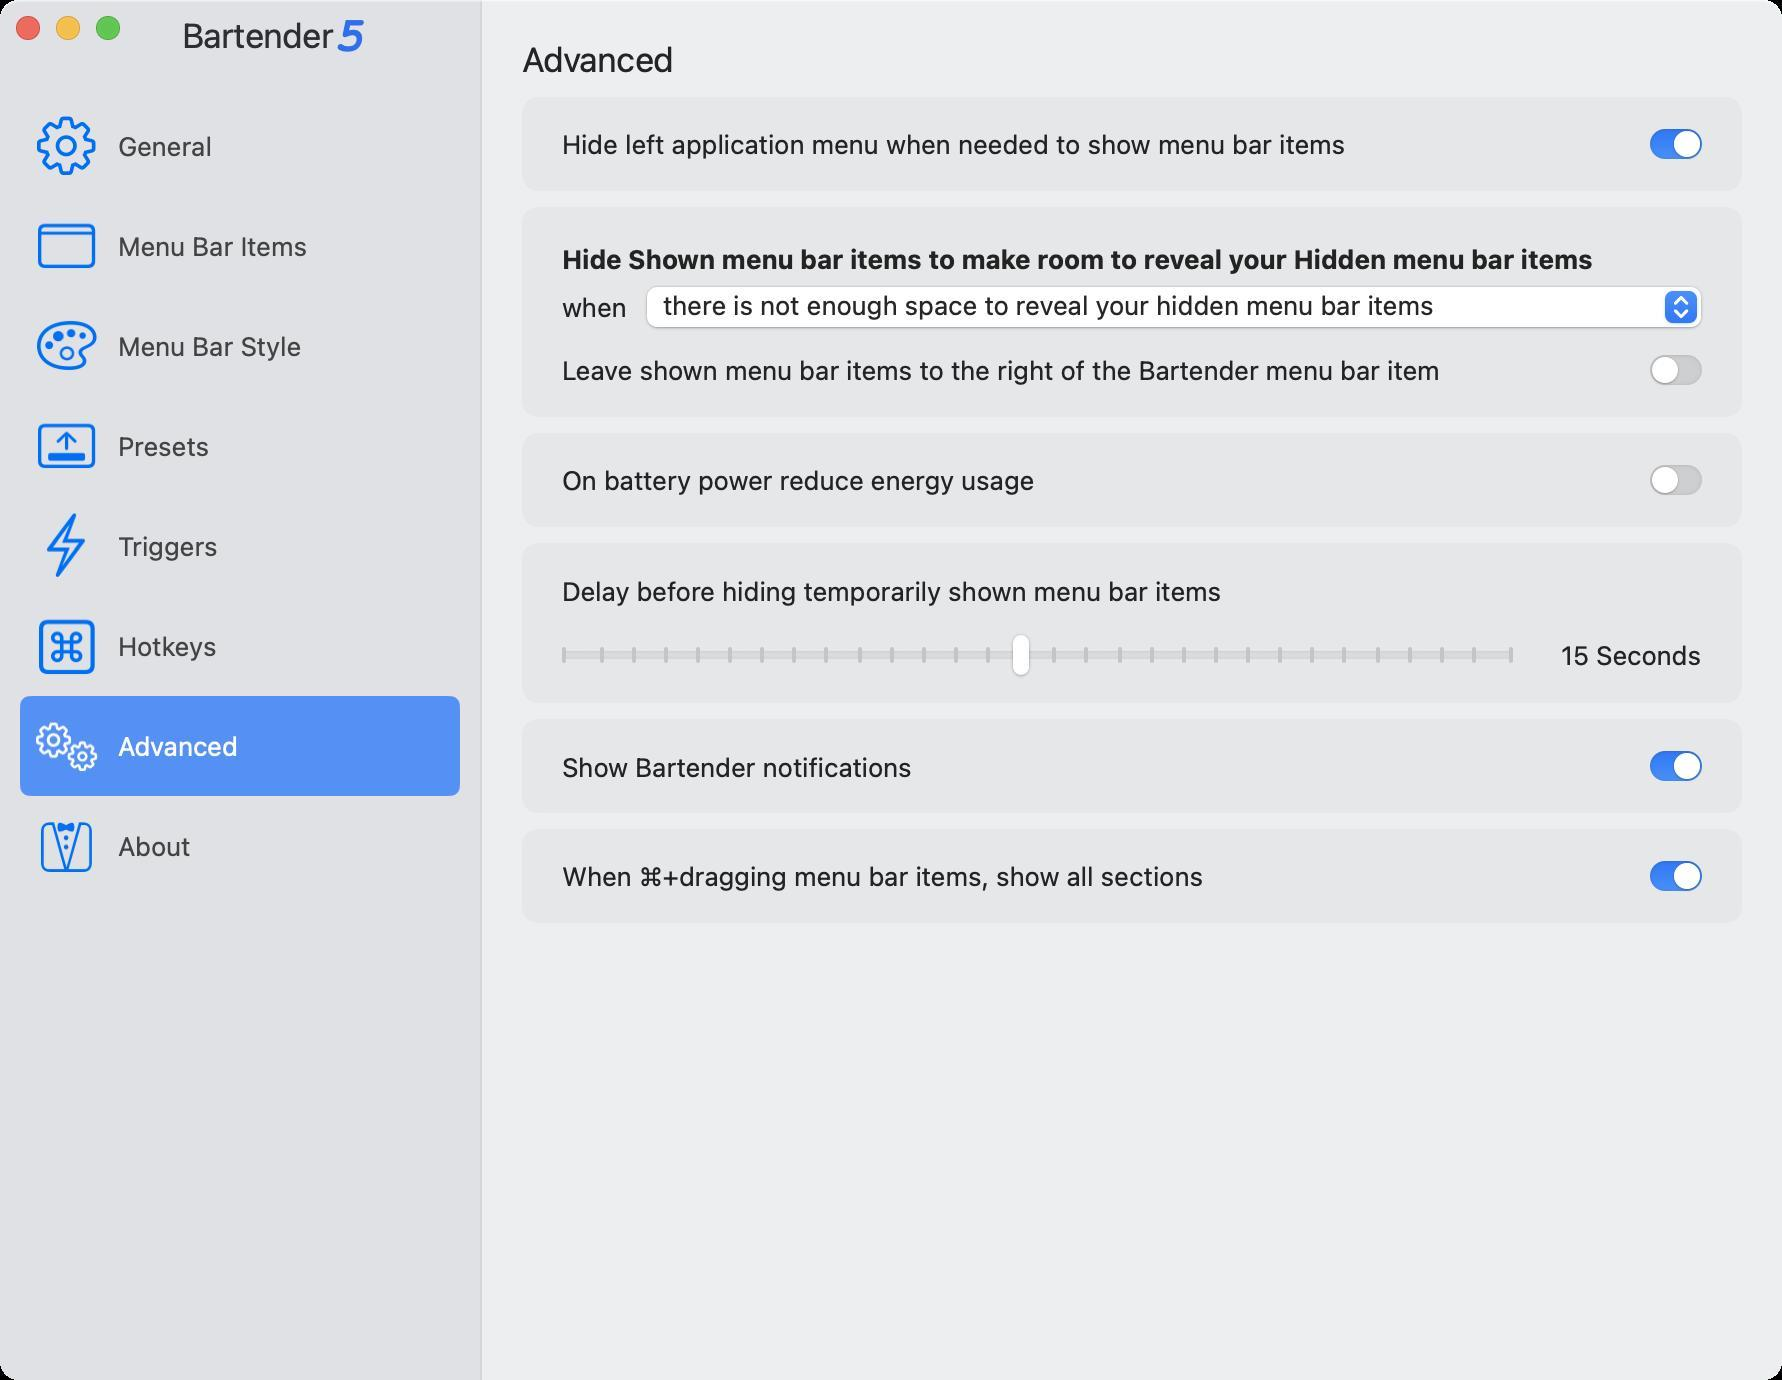
Accessibility tree:
{"name": "Bartender_5", "role": "AXWindow", "description": null, "role_description": "standard window", "value": null, "position": "354.00;77.00", "size": "891;690", "children": [{"name": null, "role": "AXSplitGroup", "description": null, "role_description": "split group", "value": null, "position": "0.00;0.00", "size": "891;690", "children": [{"name": null, "role": "AXStaticText", "description": null, "role_description": "text", "value": "Bartender", "position": "89.00;8.00", "size": "80;20", "children": []}, {"name": null, "role": "AXStaticText", "description": null, "role_description": "text", "value": "5", "position": "165.00;5.50", "size": "18;27", "children": []}, {"name": null, "role": "AXScrollArea", "description": null, "role_description": "scroll area", "value": null, "position": "0.00;38.00", "size": "240;652", "children": [{"name": null, "role": "AXOutline", "description": null, "role_description": "outline", "value": null, "position": "0.00;38.00", "size": "240;652", "children": [{"name": null, "role": "AXRow", "description": null, "role_description": "outline row", "value": null, "position": "0.00;48.00", "size": "240;50", "children": [{"name": null, "role": "AXCell", "description": null, "role_description": "cell", "value": null, "position": "10.00;48.00", "size": "220;50", "children": [{"name": null, "role": "AXImage", "description": "General", "role_description": "image", "value": null, "position": "16.00;54.00", "size": "36;37", "children": []}, {"name": null, "role": "AXStaticText", "description": null, "role_description": "text", "value": "General", "position": "57.00;65.00", "size": "52;16", "children": []}]}]}, {"name": null, "role": "AXRow", "description": null, "role_description": "outline row", "value": null, "position": "0.00;98.00", "size": "240;50", "children": [{"name": null, "role": "AXCell", "description": null, "role_description": "cell", "value": null, "position": "10.00;98.00", "size": "220;50", "children": [{"name": null, "role": "AXImage", "description": "Menu Bar Layout", "role_description": "image", "value": null, "position": "16.00;106.00", "size": "36;34", "children": []}, {"name": null, "role": "AXStaticText", "description": null, "role_description": "text", "value": "Menu Bar Items", "position": "57.00;115.00", "size": "99;16", "children": []}]}]}, {"name": null, "role": "AXRow", "description": null, "role_description": "outline row", "value": null, "position": "0.00;148.00", "size": "240;50", "children": [{"name": null, "role": "AXCell", "description": null, "role_description": "cell", "value": null, "position": "10.00;148.00", "size": "220;50", "children": [{"name": null, "role": "AXImage", "description": "Menu Bar Style", "role_description": "image", "value": null, "position": "16.00;154.50", "size": "35;36", "children": []}, {"name": null, "role": "AXStaticText", "description": null, "role_description": "text", "value": "Menu Bar Style", "position": "57.00;165.00", "size": "96;16", "children": []}]}]}, {"name": null, "role": "AXRow", "description": null, "role_description": "outline row", "value": null, "position": "0.00;198.00", "size": "240;50", "children": [{"name": null, "role": "AXCell", "description": null, "role_description": "cell", "value": null, "position": "10.00;198.00", "size": "220;50", "children": [{"name": null, "role": "AXImage", "description": "Presets", "role_description": "image", "value": null, "position": "16.00;206.00", "size": "36;34", "children": []}, {"name": null, "role": "AXStaticText", "description": null, "role_description": "text", "value": "Presets", "position": "57.00;215.00", "size": "50;16", "children": []}]}]}, {"name": null, "role": "AXRow", "description": null, "role_description": "outline row", "value": null, "position": "0.00;248.00", "size": "240;50", "children": [{"name": null, "role": "AXCell", "description": null, "role_description": "cell", "value": null, "position": "10.00;248.00", "size": "220;50", "children": [{"name": null, "role": "AXImage", "description": "Triggers", "role_description": "image", "value": null, "position": "16.00;253.50", "size": "36;38", "children": []}, {"name": null, "role": "AXStaticText", "description": null, "role_description": "text", "value": "Triggers", "position": "57.00;265.00", "size": "54;16", "children": []}]}]}, {"name": null, "role": "AXRow", "description": null, "role_description": "outline row", "value": null, "position": "0.00;298.00", "size": "240;50", "children": [{"name": null, "role": "AXCell", "description": null, "role_description": "cell", "value": null, "position": "10.00;298.00", "size": "220;50", "children": [{"name": null, "role": "AXImage", "description": "Hot Keys", "role_description": "image", "value": null, "position": "16.00;306.00", "size": "35;34", "children": []}, {"name": null, "role": "AXStaticText", "description": null, "role_description": "text", "value": "Hotkeys", "position": "57.00;315.00", "size": "54;16", "children": []}]}]}, {"name": null, "role": "AXRow", "description": null, "role_description": "outline row", "value": null, "position": "0.00;348.00", "size": "240;50", "children": [{"name": null, "role": "AXCell", "description": null, "role_description": "cell", "value": null, "position": "10.00;348.00", "size": "220;50", "children": [{"name": null, "role": "AXImage", "description": "Advanced", "role_description": "image", "value": null, "position": "16.00;354.50", "size": "36;37", "children": []}, {"name": null, "role": "AXStaticText", "description": null, "role_description": "text", "value": "Advanced", "position": "57.00;365.00", "size": "64;16", "children": []}]}]}, {"name": null, "role": "AXRow", "description": null, "role_description": "outline row", "value": null, "position": "0.00;398.00", "size": "240;50", "children": [{"name": null, "role": "AXCell", "description": null, "role_description": "cell", "value": null, "position": "10.00;398.00", "size": "220;50", "children": [{"name": null, "role": "AXImage", "description": "", "role_description": "image", "value": null, "position": "16.00;409.00", "size": "36;29", "children": []}, {"name": null, "role": "AXStaticText", "description": null, "role_description": "text", "value": "About", "position": "57.00;415.00", "size": "40;16", "children": []}]}]}, {"name": null, "role": "AXColumn", "description": null, "role_description": "column", "value": null, "position": "10.00;38.00", "size": "220;652", "children": []}]}]}, {"name": null, "role": "AXSplitter", "description": null, "role_description": "splitter", "value": 240.0, "position": "240.00;28.00", "size": "1;662", "children": []}, {"name": null, "role": "AXStaticText", "description": null, "role_description": "text", "value": "Advanced", "position": "259.00;20.00", "size": "614;20", "children": []}, {"name": null, "role": "AXScrollArea", "description": null, "role_description": "scroll area", "value": null, "position": "261.00;48.50", "size": "610;608", "children": [{"name": null, "role": "AXStaticText", "description": null, "role_description": "text", "value": "Hide left application menu when needed to show menu bar items", "position": "279.00;64.00", "size": "538;16", "children": []}, {"name": null, "role": "AXButton", "description": null, "role_description": "switch", "value": 1, "position": "824.00;64.50", "size": "28;16", "children": []}, {"name": null, "role": "AXStaticText", "description": null, "role_description": "text", "value": "Hide Shown menu bar items to make room to reveal your Hidden menu bar items", "position": "279.00;121.50", "size": "520;16", "children": []}, {"name": null, "role": "AXStaticText", "description": null, "role_description": "text", "value": "when", "position": "279.00;145.50", "size": "36;16", "children": []}, {"name": null, "role": "AXPopUpButton", "description": null, "role_description": "pop up button", "value": "there is not enough space to reveal your hidden menu bar items", "position": "320.50;142.50", "size": "534;25", "children": []}, {"name": null, "role": "AXStaticText", "description": null, "role_description": "text", "value": "Leave shown menu bar items to the right of the Bartender menu bar item", "position": "279.00;177.00", "size": "443;16", "children": []}, {"name": null, "role": "AXButton", "description": null, "role_description": "switch", "value": 0, "position": "824.00;177.50", "size": "28;16", "children": []}, {"name": null, "role": "AXStaticText", "description": null, "role_description": "text", "value": "On battery power reduce energy usage", "position": "279.00;232.00", "size": "240;16", "children": []}, {"name": null, "role": "AXButton", "description": null, "role_description": "switch", "value": 0, "position": "824.00;232.50", "size": "28;16", "children": []}, {"name": null, "role": "AXStaticText", "description": null, "role_description": "text", "value": "Delay before hiding temporarily shown menu bar items", "position": "279.00;287.50", "size": "574;16", "children": []}, {"name": null, "role": "AXSlider", "description": null, "role_description": "slider", "value": 15.0, "position": "279.00;317.50", "size": "480;24", "children": [{"name": null, "role": "AXValueIndicator", "description": null, "role_description": "value indicator", "value": 15.0, "position": "504.50;315.50", "size": "12;28", "children": []}]}, {"name": null, "role": "AXStaticText", "description": null, "role_description": "text", "value": "15", "position": "762.50;319.50", "size": "34;16", "children": []}, {"name": null, "role": "AXStaticText", "description": null, "role_description": "text", "value": " Seconds", "position": "792.50;319.50", "size": "60;16", "children": []}, {"name": null, "role": "AXStaticText", "description": null, "role_description": "text", "value": "Show Bartender notifications", "position": "279.00;375.50", "size": "538;15", "children": []}, {"name": null, "role": "AXButton", "description": null, "role_description": "switch", "value": 1, "position": "824.00;375.50", "size": "28;16", "children": []}, {"name": null, "role": "AXStaticText", "description": null, "role_description": "text", "value": "When ⌘+dragging menu bar items, show all sections", "position": "279.00;430.00", "size": "325;16", "children": []}, {"name": null, "role": "AXButton", "description": null, "role_description": "switch", "value": 1, "position": "824.00;430.50", "size": "28;16", "children": []}, {"name": null, "role": "AXScrollBar", "description": null, "role_description": "scroll bar", "value": 0.0, "position": "855.00;48.50", "size": "16;608", "children": []}]}]}, {"name": null, "role": "AXButton", "description": null, "role_description": "close button", "value": null, "position": "7.00;6.00", "size": "14;16", "children": []}, {"name": null, "role": "AXButton", "description": null, "role_description": "zoom button", "value": null, "position": "47.00;6.00", "size": "14;16", "children": [{"name": null, "role": "AXGroup", "description": null, "role_description": "group", "value": null, "position": "47.00;6.00", "size": "14;16", "children": [{"name": null, "role": "AXGroup", "description": null, "role_description": "group", "value": null, "position": "47.00;6.00", "size": "14;16", "children": []}]}]}, {"name": null, "role": "AXButton", "description": null, "role_description": "minimize button", "value": null, "position": "27.00;6.00", "size": "14;16", "children": []}]}